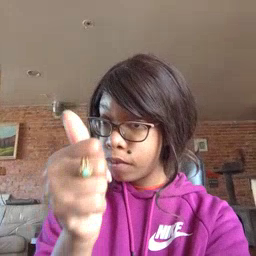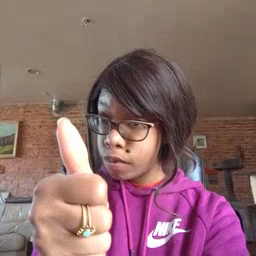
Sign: yourself